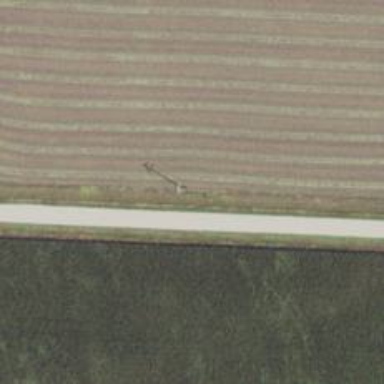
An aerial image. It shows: Power pole.